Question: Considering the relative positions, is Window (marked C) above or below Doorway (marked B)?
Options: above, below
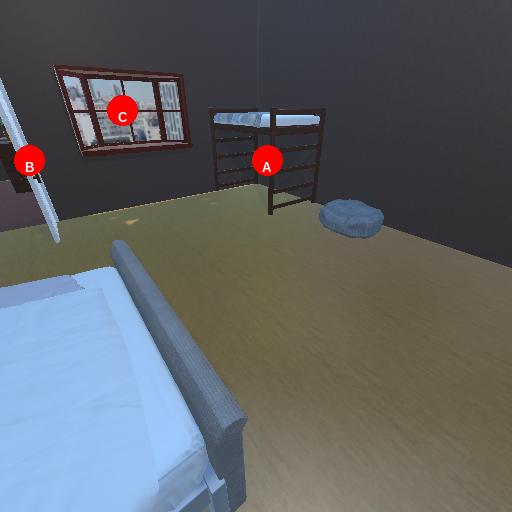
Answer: above